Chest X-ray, AP view. Patient: 35 years old, sex M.
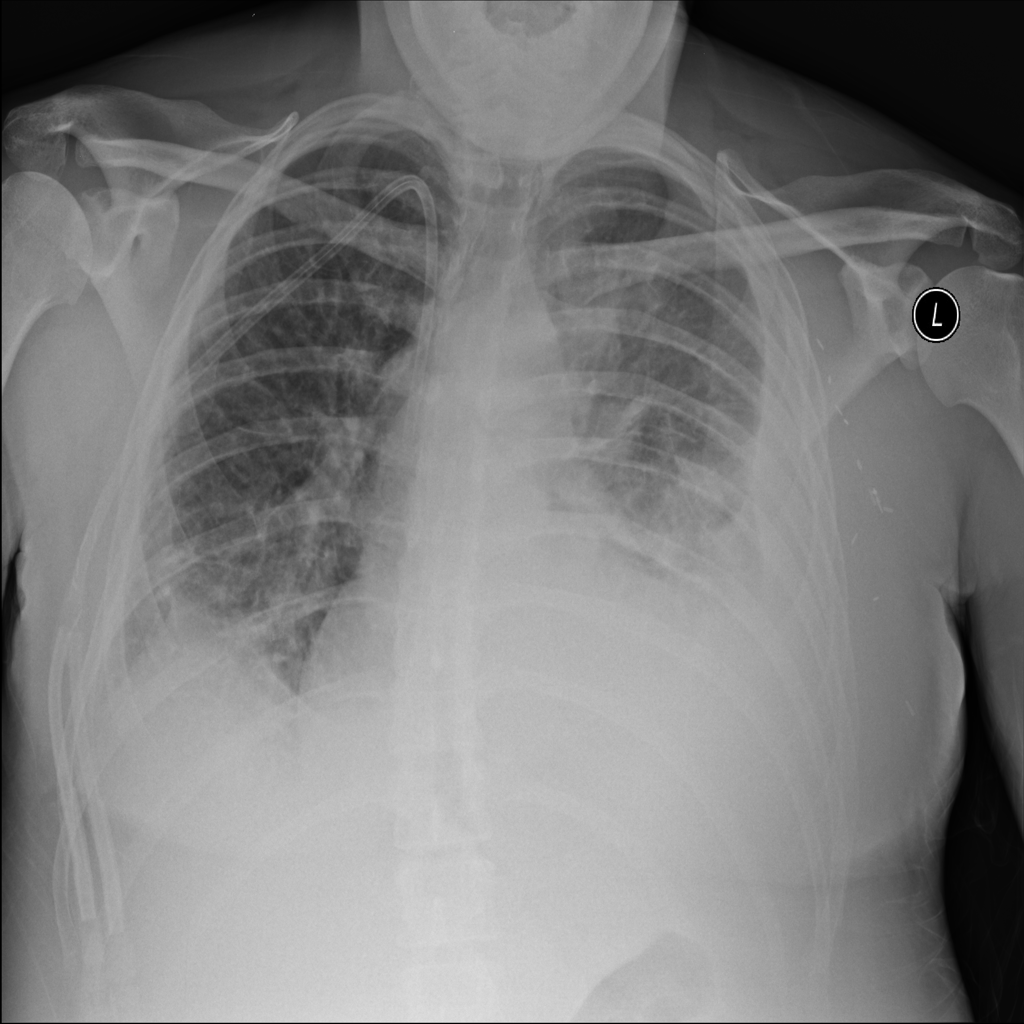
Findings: Atelectasis, Effusion